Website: walmart
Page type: billing-address
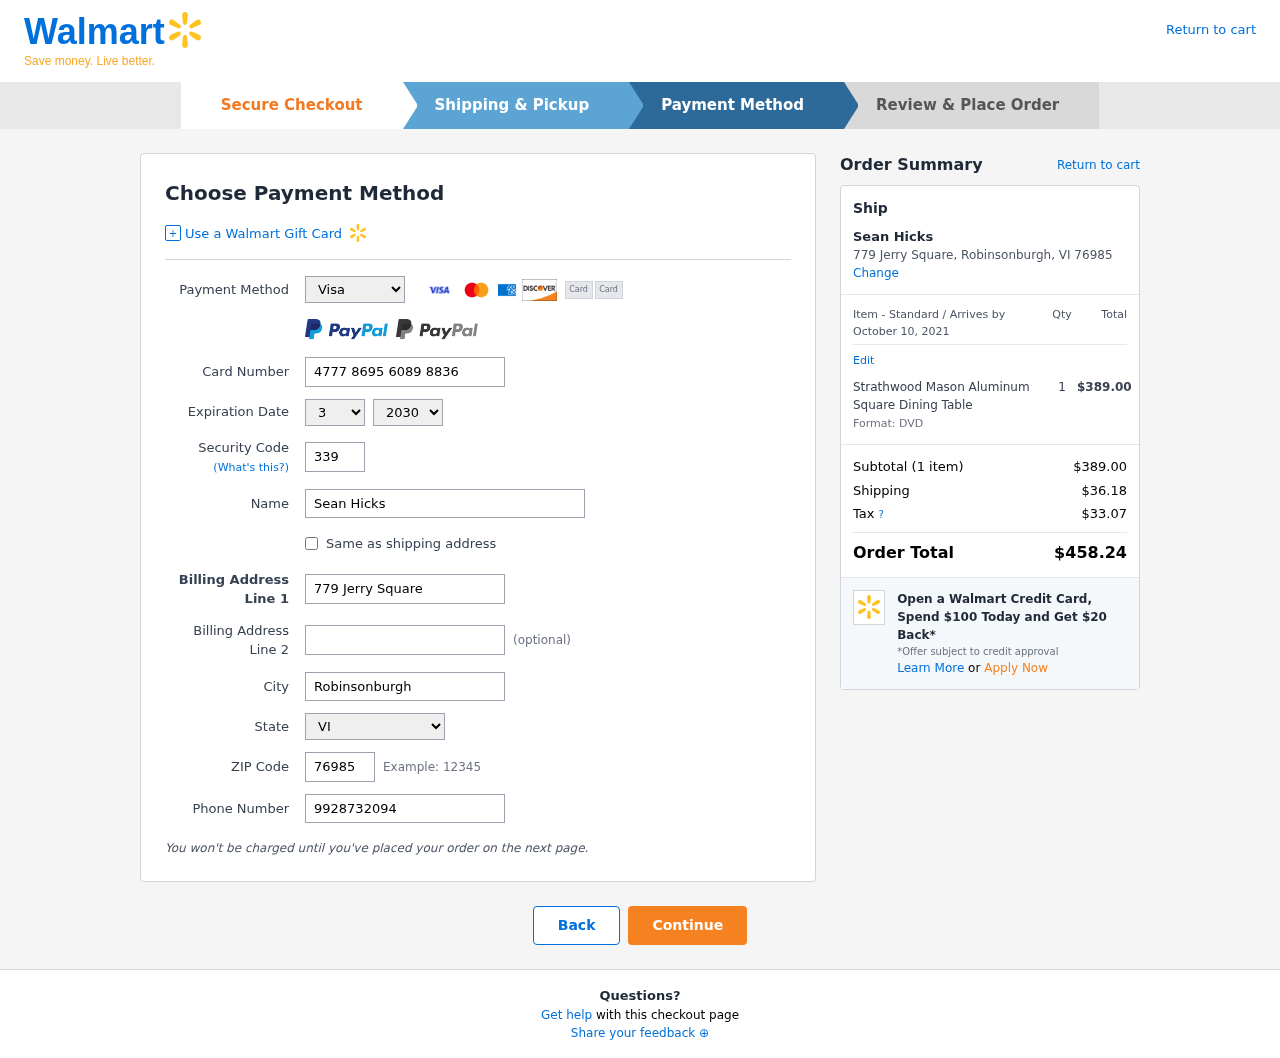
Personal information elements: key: PII_CARD_CVV
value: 339
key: PII_CARD_EXPIRY_MONTH
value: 03
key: PII_CARD_EXPIRY_YEAR
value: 30
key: PII_CARD_NUMBER
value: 4777 8695 6089 8836
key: PII_CARD_TYPE
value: Visa
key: PII_CITY
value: Robinsonburgh
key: PII_CITY_STATE_ZIP
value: Robinsonburgh, VI 76985
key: PII_FULLNAME
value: Sean Hicks
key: PII_PHONE
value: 9928732094
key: PII_POSTCODE
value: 76985
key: PII_STATE
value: VI
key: PII_STREET
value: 779 Jerry Square
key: PII_FULLNAME2
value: Sean Hicks
Product elements: key: PRODUCT1_NAME
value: Strathwood Mason Aluminum Square Dining Table
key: PRODUCT1_PRICE
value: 389
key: PRODUCT1_QUANTITY
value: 1
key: PRODUCT1_DESC
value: Format: DVD
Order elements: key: ORDER_DELIVERY_DATE
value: October 10, 2021
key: ORDER_NUM_ITEMS
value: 1
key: ORDER_SUBTOTAL
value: $389.00
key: ORDER_SHIPPING_COST
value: $36.18
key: ORDER_TAX
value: $33.07
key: ORDER_TOTAL
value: $458.24